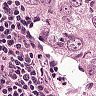
Metastatic tissue present: yes